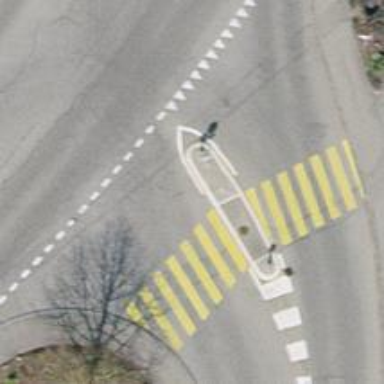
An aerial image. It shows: Marked crossing on footway.